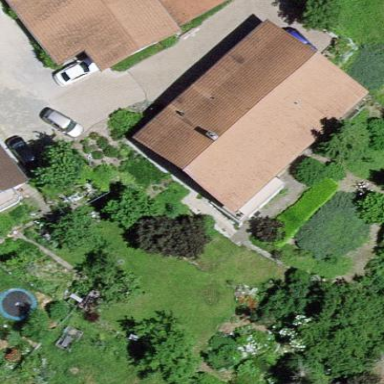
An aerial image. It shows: Residential building.